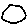
Label: moon